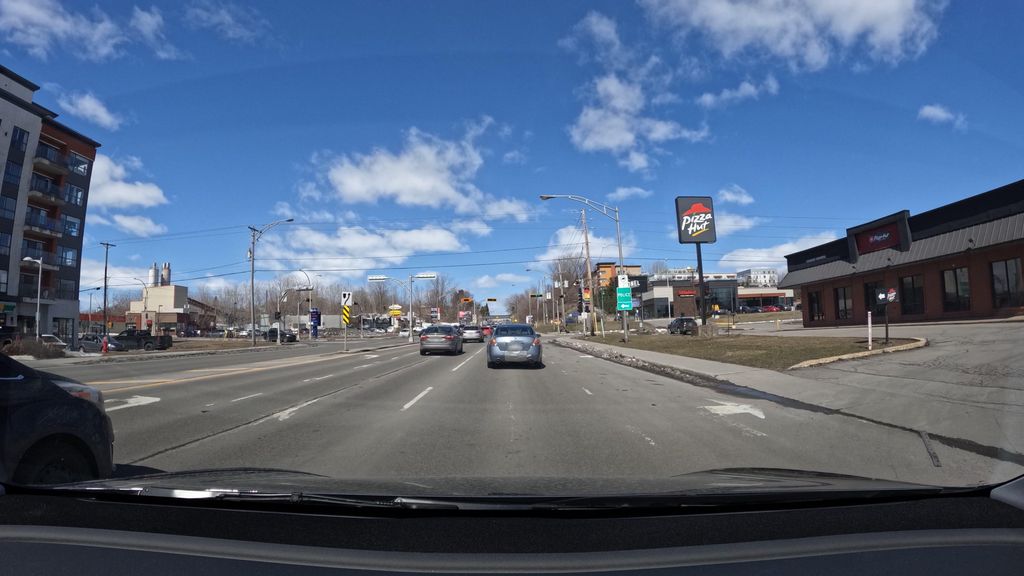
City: montreal